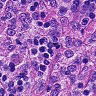
Metastatic tissue present: no